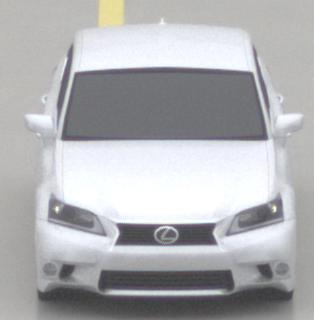
Make: Lexus
Model: GS 250
Detailed model: GS (L10)
Model produced from: 2012/06
Model produced until: 2013/12
Doors: 4
Color: white
Road condition: wet road
Daytime: midday
Contrast: low contrast